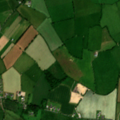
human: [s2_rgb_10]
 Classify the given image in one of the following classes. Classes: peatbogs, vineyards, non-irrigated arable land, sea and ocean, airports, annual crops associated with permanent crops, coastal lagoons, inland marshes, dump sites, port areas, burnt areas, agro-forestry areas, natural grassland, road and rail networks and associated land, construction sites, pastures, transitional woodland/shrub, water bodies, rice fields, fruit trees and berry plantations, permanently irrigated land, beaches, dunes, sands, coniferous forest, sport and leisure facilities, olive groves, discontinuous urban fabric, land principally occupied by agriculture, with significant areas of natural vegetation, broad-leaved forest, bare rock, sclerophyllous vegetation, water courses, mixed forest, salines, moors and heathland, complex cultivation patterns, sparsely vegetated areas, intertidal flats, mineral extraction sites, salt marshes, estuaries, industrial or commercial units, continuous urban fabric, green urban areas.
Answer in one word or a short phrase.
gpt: non-irrigated arable land, pastures